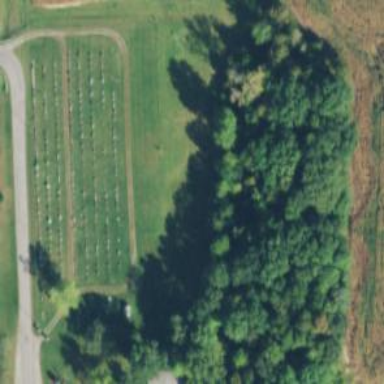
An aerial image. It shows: Grave yard.